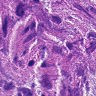
Metastatic tissue present: yes